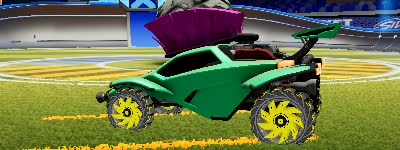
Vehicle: octane